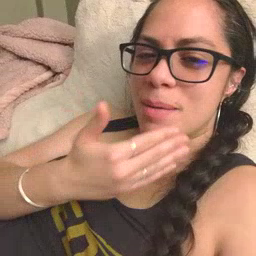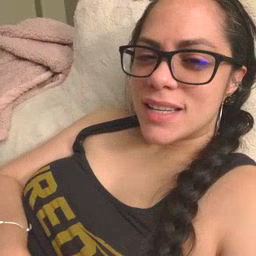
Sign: napkin